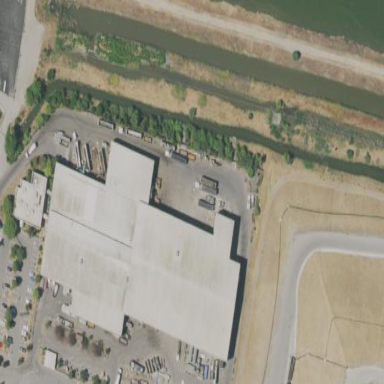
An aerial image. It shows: Industrial area with recycling center.